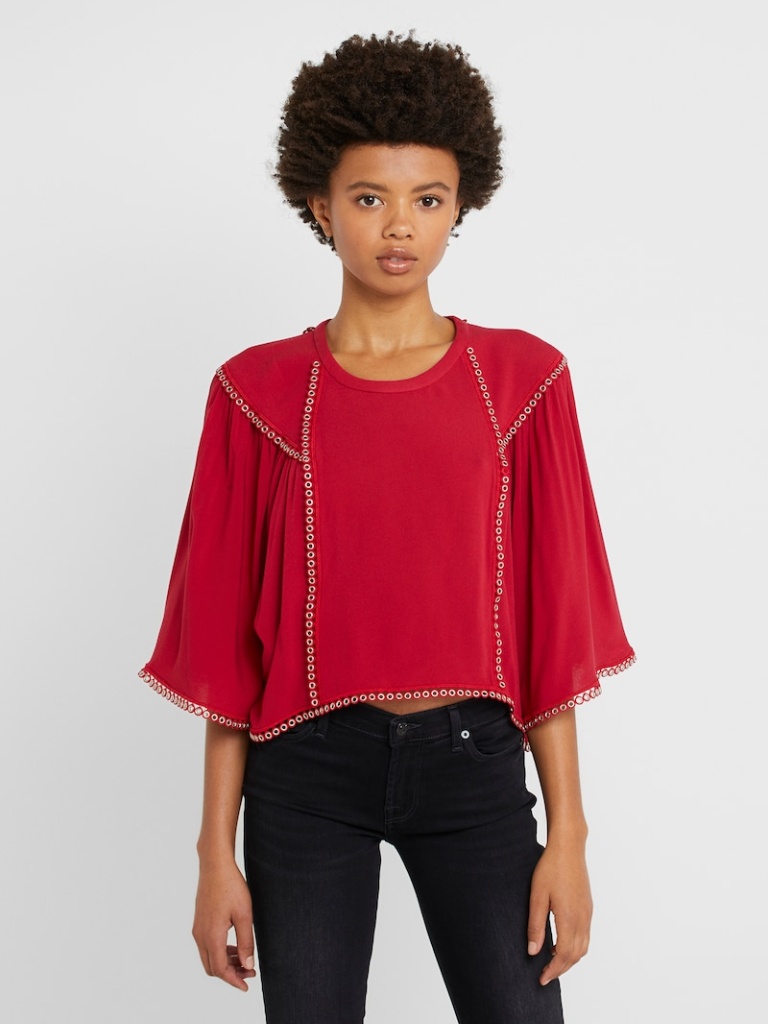
chiffon relaxed short sleeve cropped length Untucked crew blouse